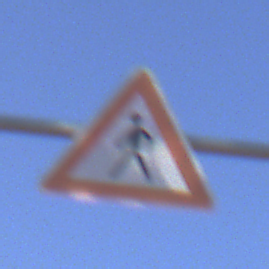
Verkehrszeichen: FussgaengerRechts
Umgebung: Outdoor, Nature
Tageszeit: MorningAfternoon
Wetter: Clear
Licht: Natural
Jahreszeit: NotSpecified
Kontrast: HighContrast